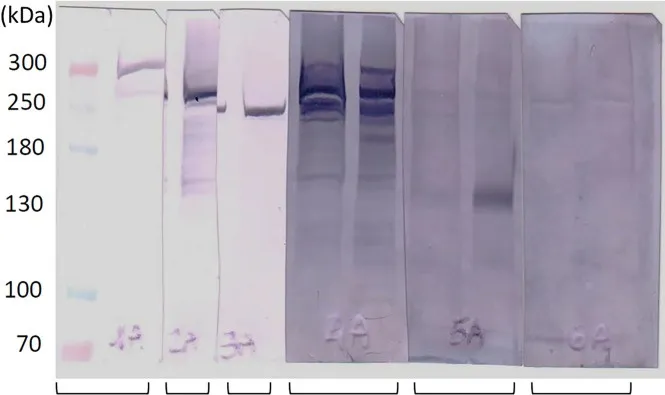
Results of immunoblot analysis on patient serum collected on week 7 (timepoint corresponding to the tumor diagnosis). The probe of the patient showed positivity for the 130-kDa band, corresponding to anti-DSG3 antibodies. No bands corresponding to anti-desmoplakin (anti-DSP I-II), anti-envoplakin (anti-EVPL), anti-periplakin (anti-PPL), or other autoantibodies specific for paraneoplastic pemphigus were detected in the analyzed serum. Double lanes for each serum: the first one corresponds to epidermal extracts prepared with 6 M urea, and the second one was for that prepared with 1% SDS.
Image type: pathology (fish)